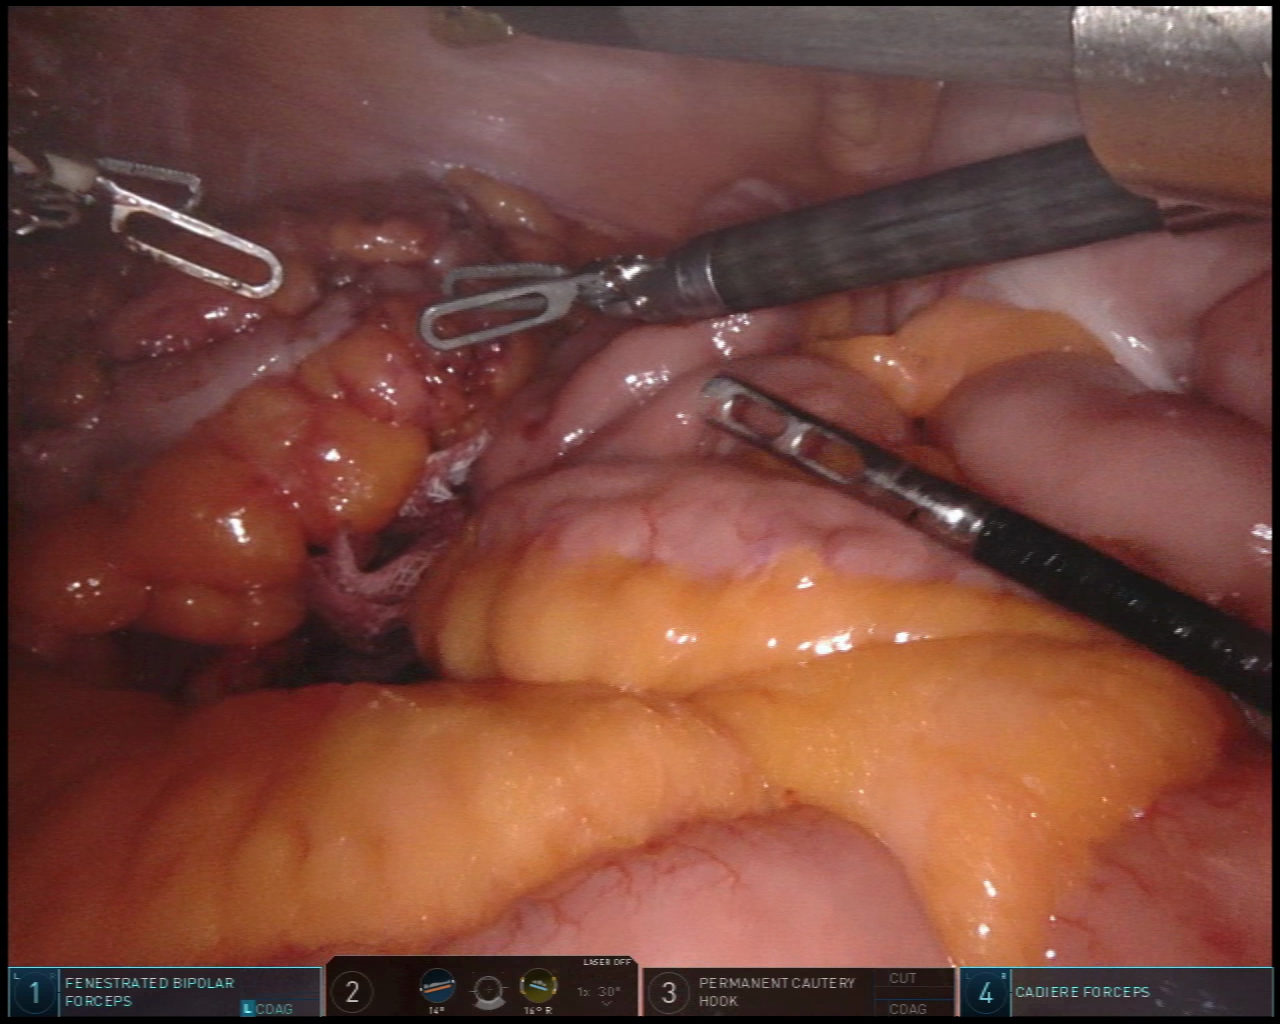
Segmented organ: small_intestine
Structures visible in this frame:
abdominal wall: yes
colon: yes
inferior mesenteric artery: no
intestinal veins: no
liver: no
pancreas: no
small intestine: yes
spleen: no
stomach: no
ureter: no
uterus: no
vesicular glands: no